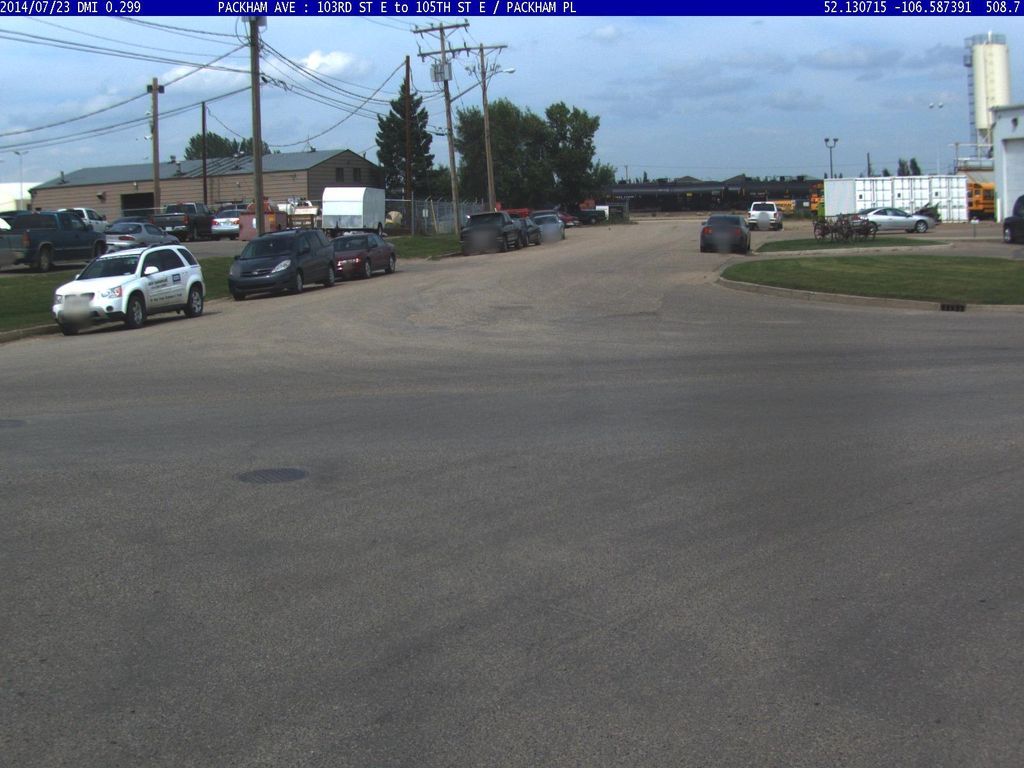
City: saskatoon